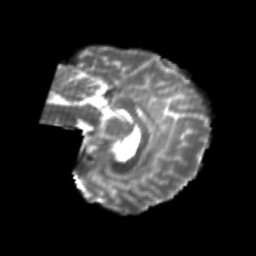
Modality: T2w
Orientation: sagittal
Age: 22
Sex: female
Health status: healthy
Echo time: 0.074 s